Question: I'd like to run some terminal command within my Mac program.
For example, I normally use 'mate abc.txt' or 'python abc.py' from my shell to open Text Mate or running python script.
How can I do the same thing with Cocoa/Objective-C?
I thought about <URL>, but I prefer just running in one line.
For example, when users enter "python abc.py", I just run the command as if it's in the Terminal.app. Python's equivalent command is 'os.system()'.
 <-- inputItem TextField
'''
NSString* item = [inputItem stringValue];
[NSRuncommandLikeShell item]; <-- ????
'''
The environment variables should be retained so that I don't need to run '/usr/bin/python'.
## EDIT
I can use '~/.MacOSX/environment.plist' file for setup path environment. Or, I also could use <URL> for GUI.
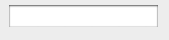
Answer: You can use an <URL> object. If you don't like all of the setup that goes in to this, you can create an 'NSTask' category that does it for you.